Question: Im trying to write a php scrip that will take POSTed variables and save them to a database then send an email with those variables.
Ive put together the below using methods I have used separately before without issue. I've made a mistake somewhere here thoug as I get the following warning on the page: 'Error: You have an error in your SQL syntax; check the manual that corresponds to your MySQL server version for the right syntax to use near ''ws')' at line 16'
I dont understand this warning as there is no ''ws')' at or near line 16.
I took out all of the code for saving to the database and the email worked fine but I still cant see whats wrongwith the database code.
'''
<?php
$email = $_POST['email'] ;
$number = $_POST['number'] ;
$ext = $_POST['ext'] ;
$startDay = $_POST['startDay'] ;
$endDay = $_POST['endDay'] ;
$startTime = $_POST['startTime'] ;
$endTime = $_POST['endTime'] ;
$startDay2 = $_POST['startDay2'] ;
$endDay2 = $_POST['endDay2'] ;
$startTime2 = $_POST['startTime2'] ;
$endTime2 = $_POST['endTime2'] ;
$sine = $_POST['sine'] ;
$webmaster_email = "support@website.com";
$hostname = "Sines.db.42.mywebresource.com";
$username = "Sines";
$dbname = "Sines";
$password = "Password!";
$usertable = "contact";
$con = mysql_connect($hostname, $username, $password);
if (!$con)
{
die('Could not connect: ' . mysql_error());
}
mysql_select_db($dbname, $con);
$sql="INSERT INTO contact (
'email' ,
'number' ,
'ext' ,
'startDay' ,
'endDay' ,
'startTime' ,
'endTime' ,
'startDay2' ,
'endDay2' ,
'startTime2' ,
'endTime2' ,
'sine'
)
VALUES
('$_POST[email]','$_POST[number]','$_POST[ext]','$_POST[startDay]','$_POST[endDay]','$_POST[startTime]','$_POST[endTime]','$_POST[startDay2]','$_POST[endDay2]','$_POST[startTime2]','$_POST[endTime2]'),'$_POST[sine]')";
if (!mysql_query($sql,$con))
{
die('Error: ' . mysql_error());
}
echo "User", ' ' , mysql_insert_id() , ' ' ,"added";
$_SESSION["PRid"] = mysql_insert_id();
mysql_close($con);
/*Below is for sending the email.*/
function isInjected($str) {
$injections = array('(
+)',
'(
+)',
'( +)',
'(%0A+)',
'(%0D+)',
'(%08+)',
'(%09+)'
);
$inject = join('|', $injections);
$inject = "/$inject/i";
if(preg_match($inject,$str)) {
return true;
}
else {
return false;
}
}
if ( isInjected($email) ) {
}
else {
$contents = <<<EOM
Email: $email
Number: $number
Ext: $ext
StartDay: $startDay
EndDay: $endDay
StartTime: $startTime
EndTime: $endTime
StartDay2: $startDay2
EndDay2: $endDay2
StartTime2: $startTime2
EndTime2: $endTime2
Sine: $sine
EOM;
mail( "$webmaster_email", "Contact", $contents);
}
?>
'''
My database:

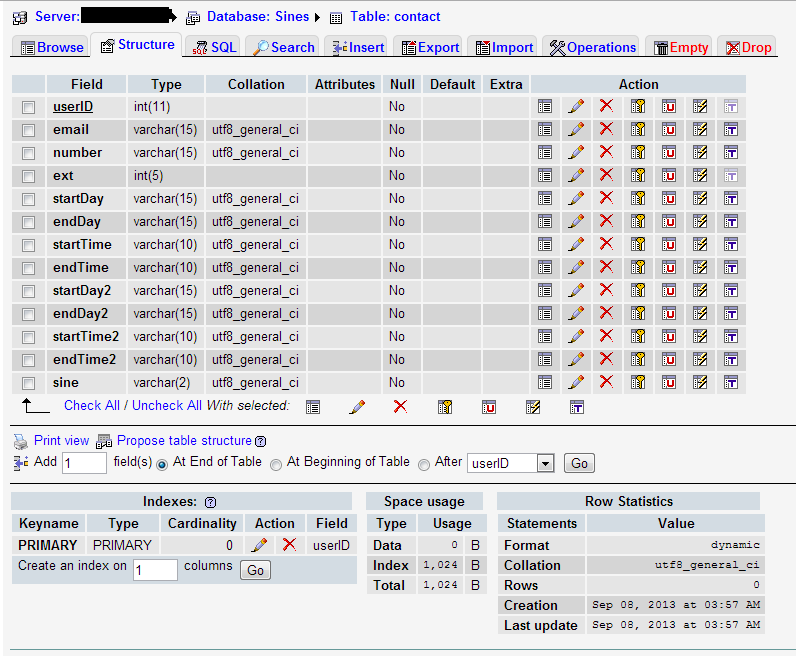
Answer: The only thing I can see that could cause this is the extra ')' in the following line;
'('$_POST[email]','$_POST[number]','$_POST[ext]','$_POST[startDay]','$_POST[endDay]','$_POST[startTime]','$_POST[endTime]','$_POST[startDay2]','$_POST[endDay2]','$_POST[startTime2]','$_POST[endTime2]'),'$_POST[sine]')";'
Change it to this;
'('$_POST[email]','$_POST[number]','$_POST[ext]','$_POST[startDay]','$_POST[endDay]','$_POST[startTime]','$_POST[endTime]','$_POST[startDay2]','$_POST[endDay2]','$_POST[startTime2]','$_POST[endTime2]','$_POST[sine]')";'